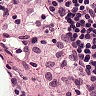
Metastatic tissue present: no